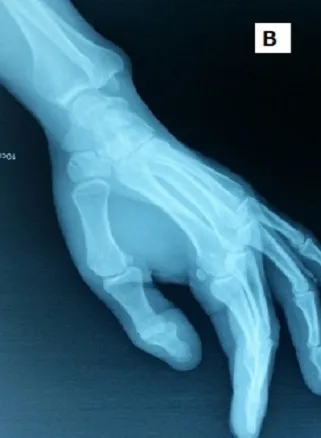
6-month follow-up: Reduction maintained. Pronation view.
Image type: radiology (x_ray)